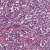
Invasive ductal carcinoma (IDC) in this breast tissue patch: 1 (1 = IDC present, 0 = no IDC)